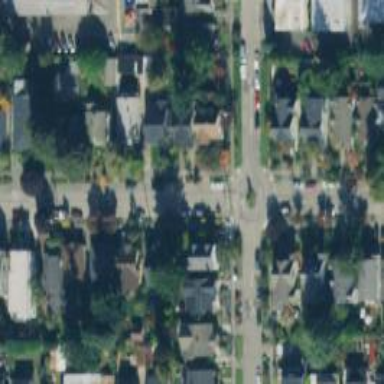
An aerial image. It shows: Residential road with separate sidewalk.